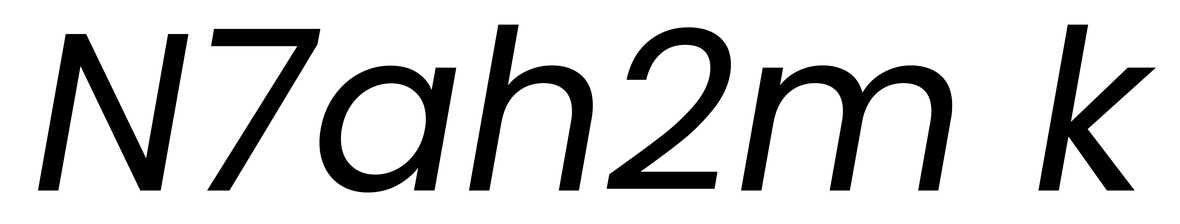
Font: Poppins-Italic